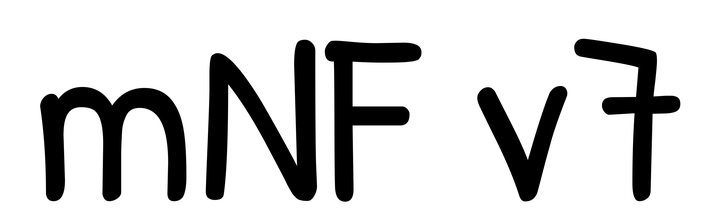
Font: PatrickHand-Regular